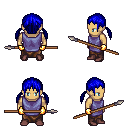
a pixel art fantasy rpg character, male body template, human, tanned skin, chain tabard jacket, robe skirt, blue twin-tailed hairstyle, gold gloves, maroon shoes, spear, four views (front, back, left, right), 2x2 character sprite sheet, small pixel art, hard edges, no anti-aliasing